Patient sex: M
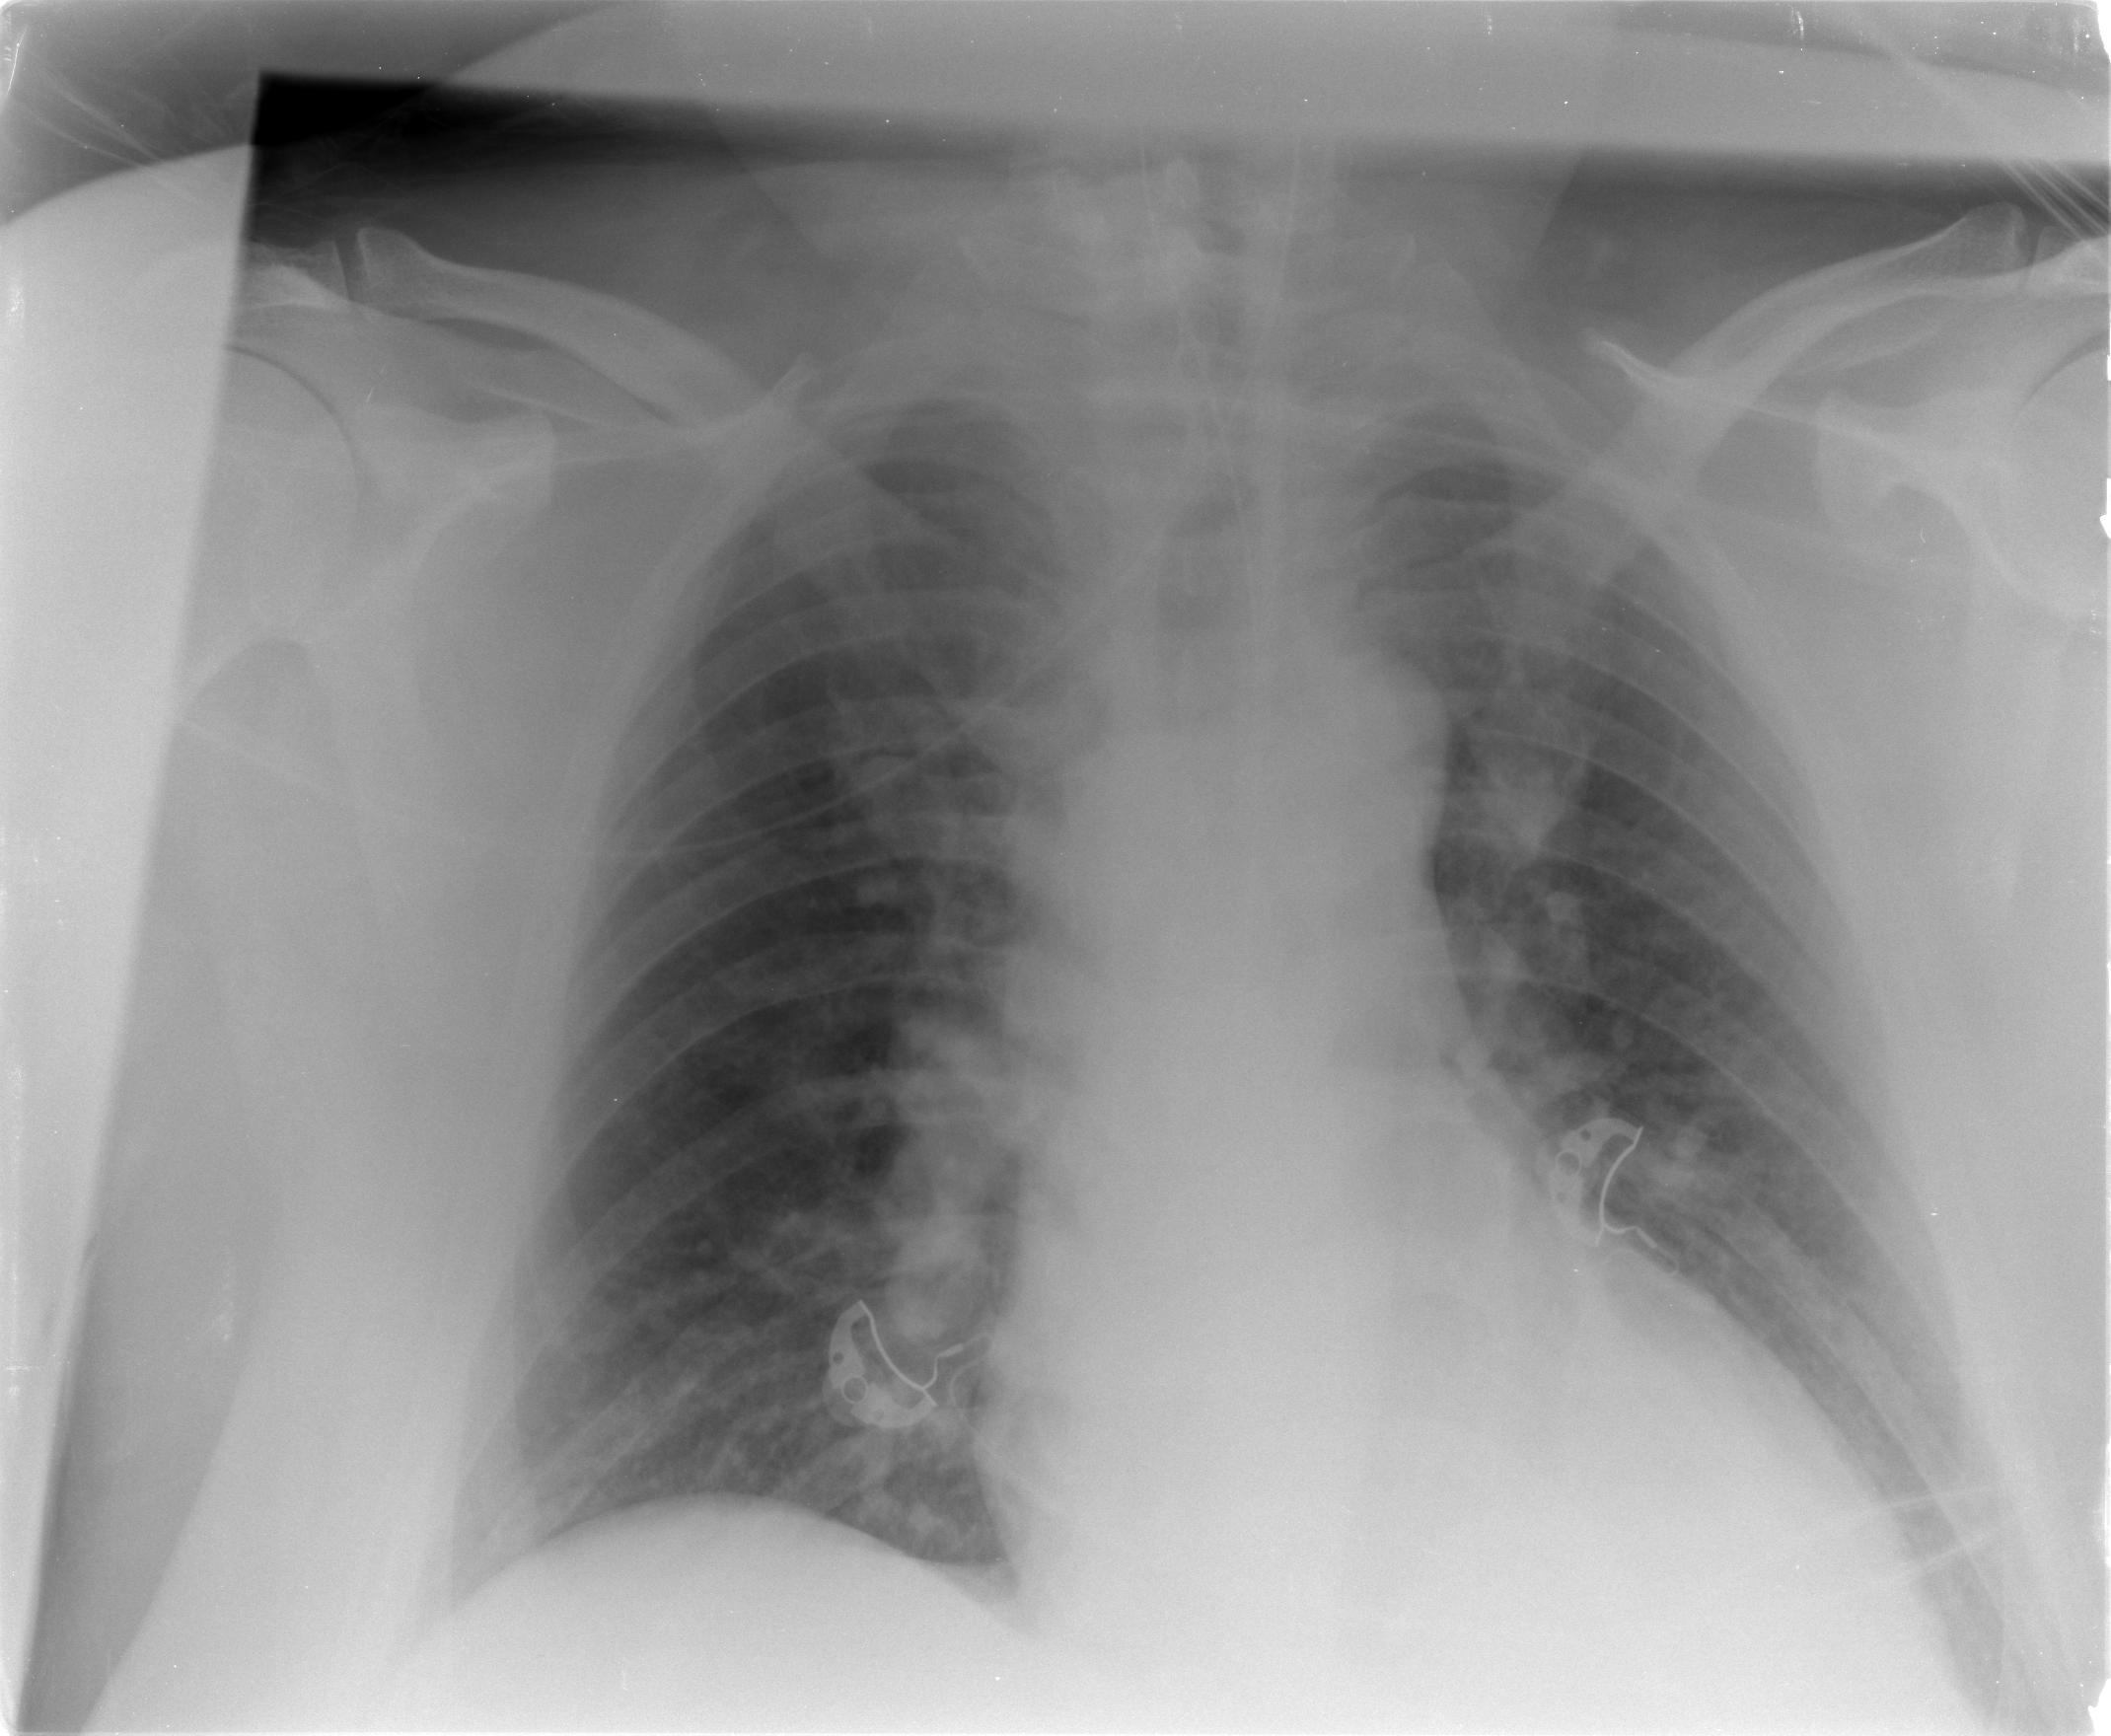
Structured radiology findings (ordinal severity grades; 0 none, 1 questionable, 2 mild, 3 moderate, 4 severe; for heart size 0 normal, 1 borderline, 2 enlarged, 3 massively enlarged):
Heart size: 2
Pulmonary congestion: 2
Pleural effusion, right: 1
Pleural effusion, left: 2
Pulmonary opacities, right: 1
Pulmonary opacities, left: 2
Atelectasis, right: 2
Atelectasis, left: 2